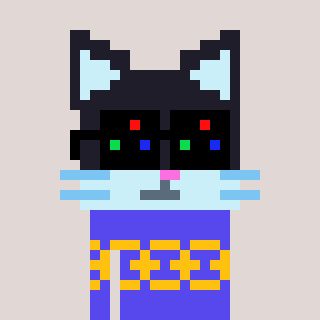
a pixel art character with square black sunglasses, a cat-shaped head and a computerblue-colored body on a warm background